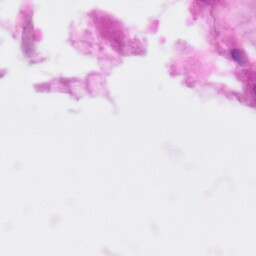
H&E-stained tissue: Pancreatic